Interaction volume radius: 5 \u00c5
Interaction volume height: 15 \u00c5
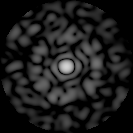
Disorder parameter: 0.8374